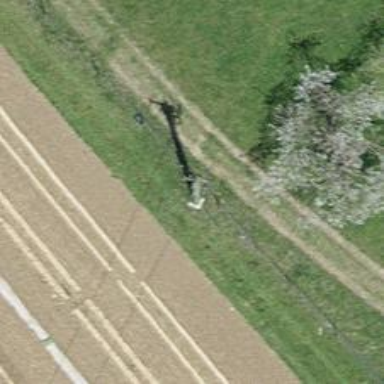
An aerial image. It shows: Utility pole as the man-made structure.